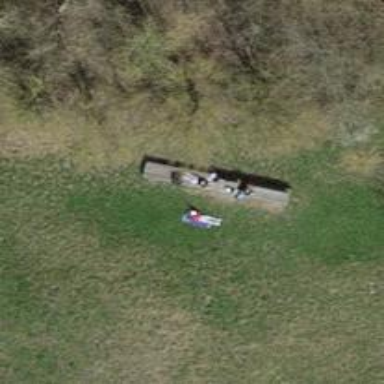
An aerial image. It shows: Bench.